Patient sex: M
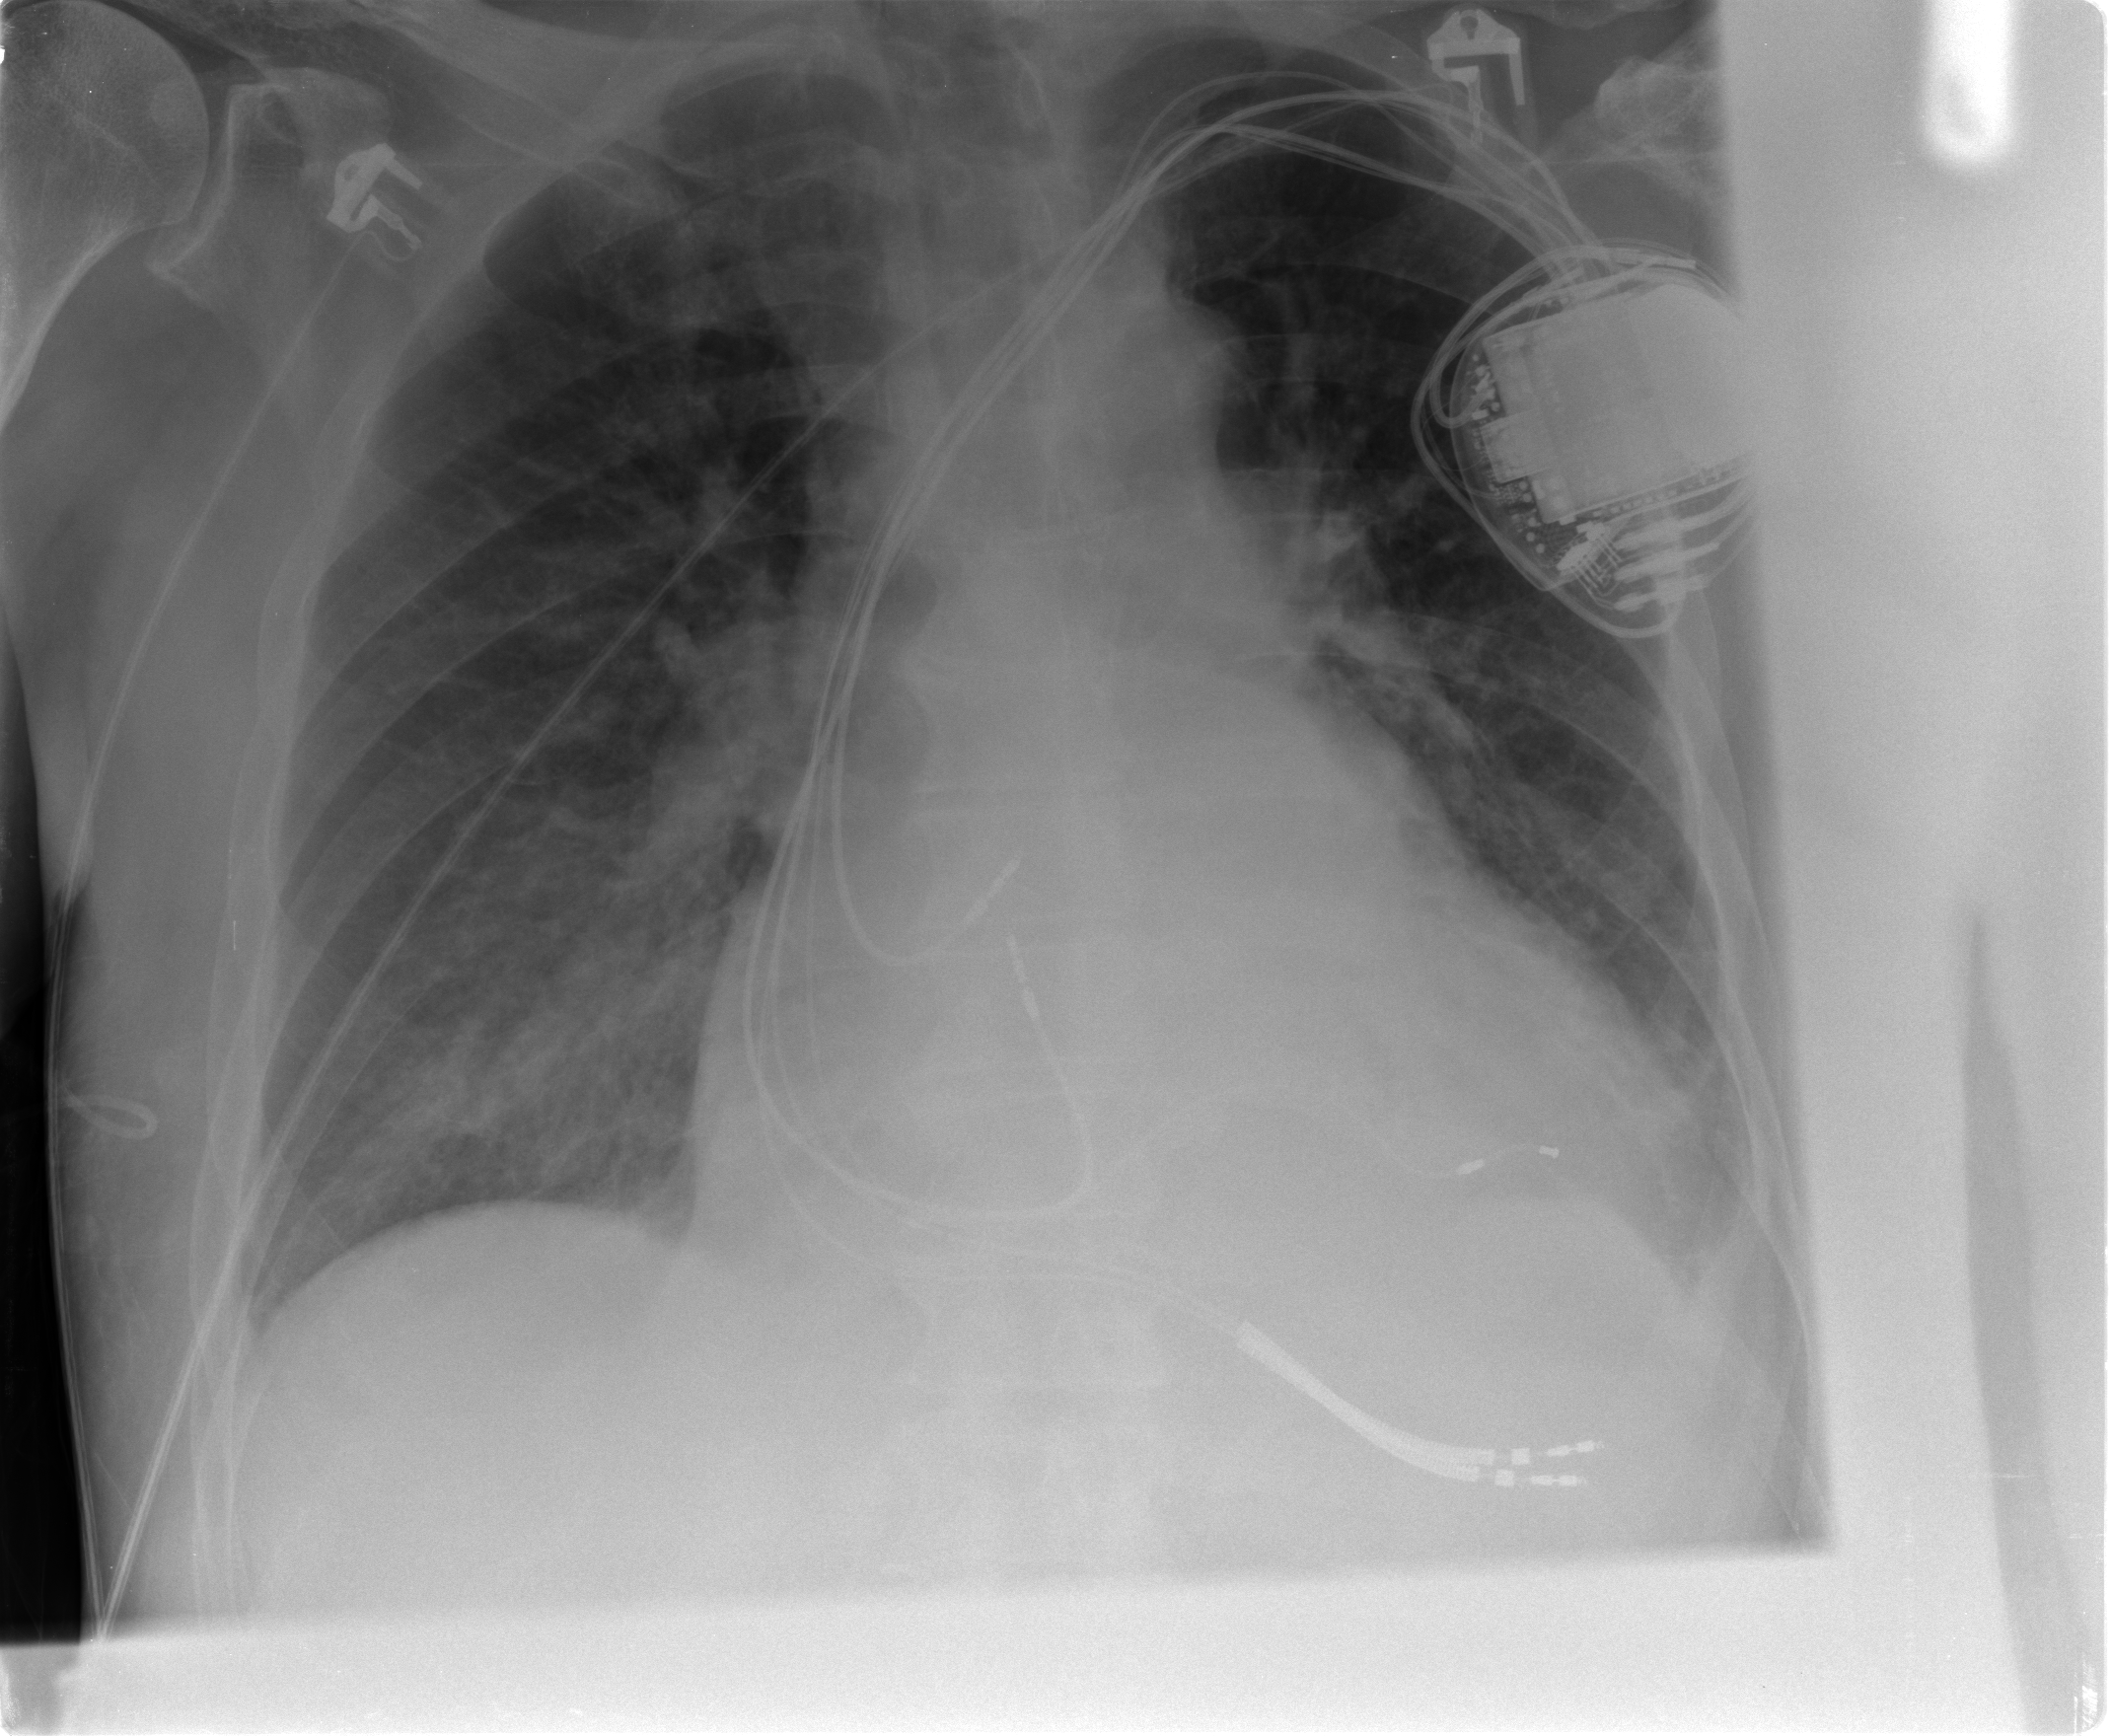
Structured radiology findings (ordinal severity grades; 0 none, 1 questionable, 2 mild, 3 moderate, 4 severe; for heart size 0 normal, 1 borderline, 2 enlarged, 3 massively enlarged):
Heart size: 2
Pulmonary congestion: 2
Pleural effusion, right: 0
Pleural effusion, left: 2
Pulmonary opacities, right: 2
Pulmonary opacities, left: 1
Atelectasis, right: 2
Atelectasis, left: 2